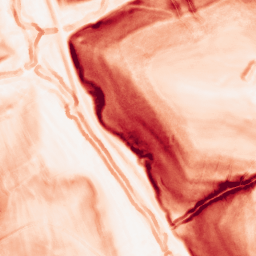
Category: morphological
Decomposition family: morphological_gradient
Decomposition parameters: size: 3
shape: disk
Upsampling method: quadratic
Upsampling parameters: scale: 2
Upsampling scale: 2